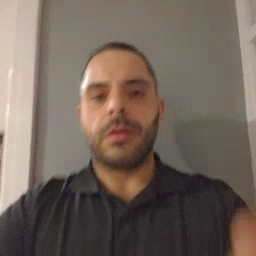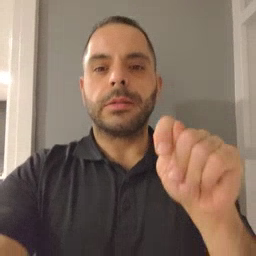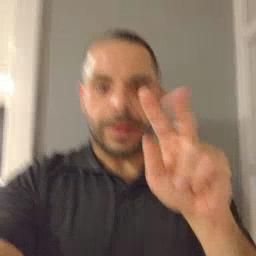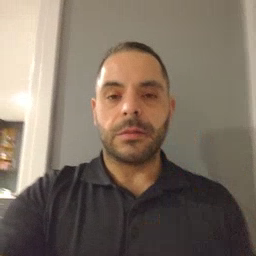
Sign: TV